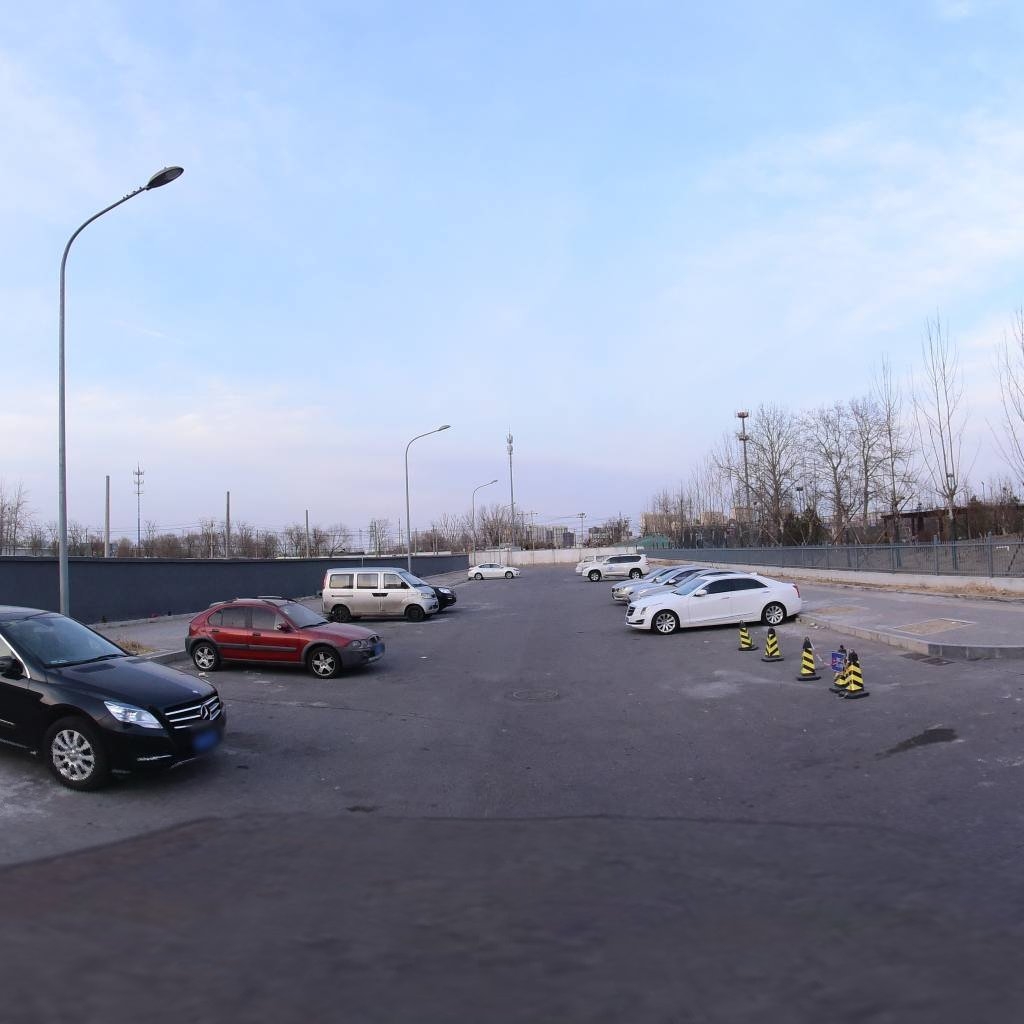
Region: Chaoyang
Road damage annotations: transverse crack, manhole cover